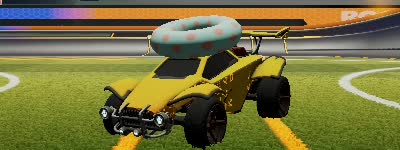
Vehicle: octane